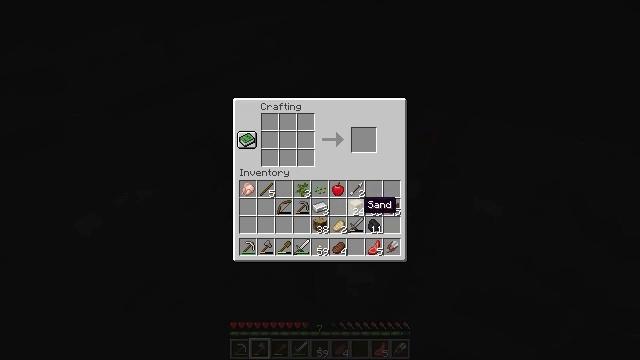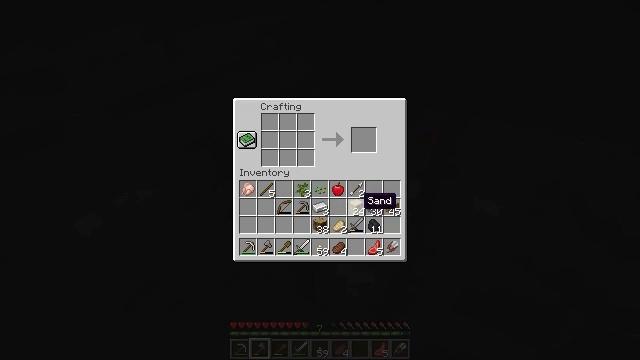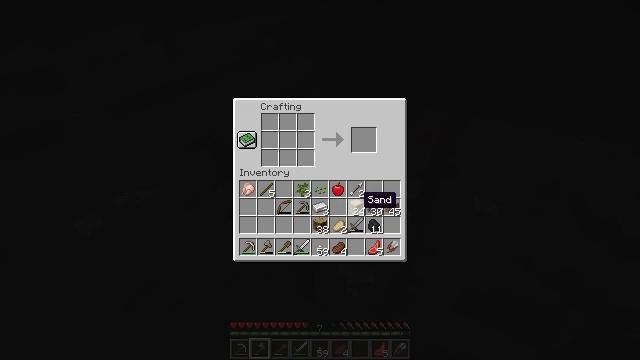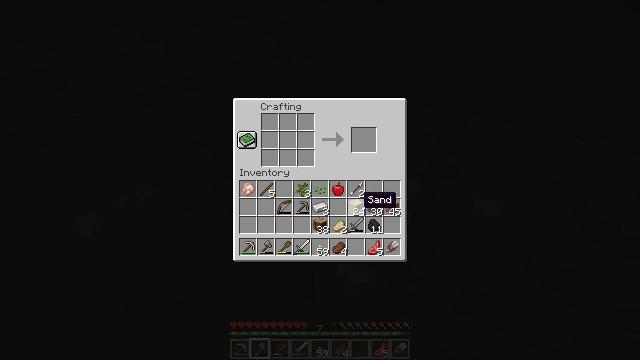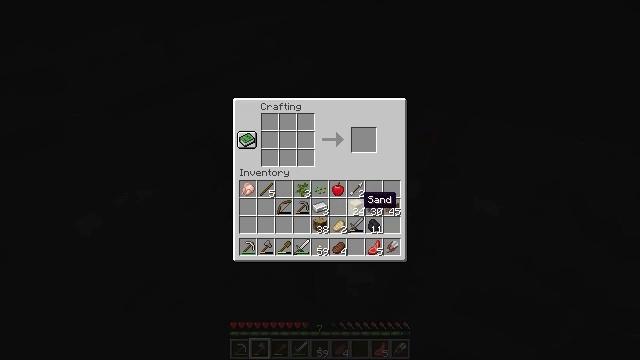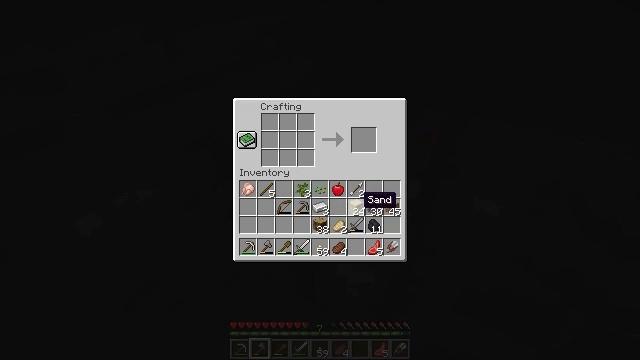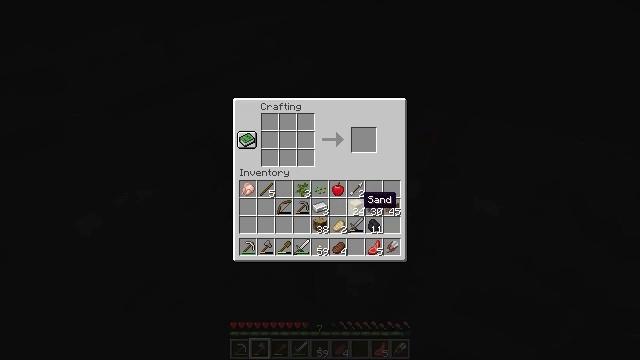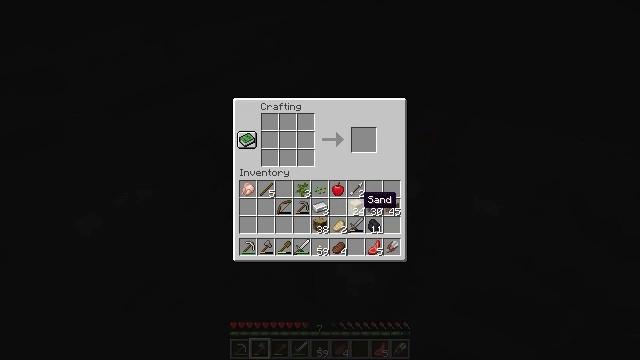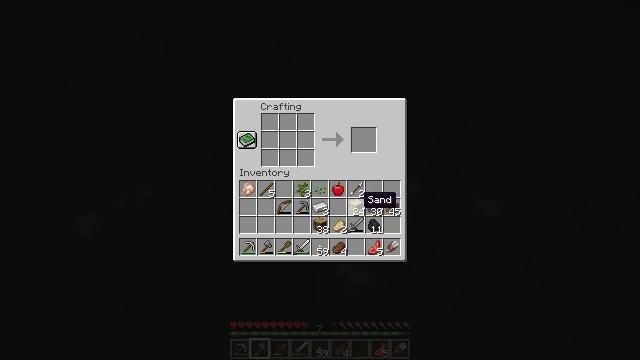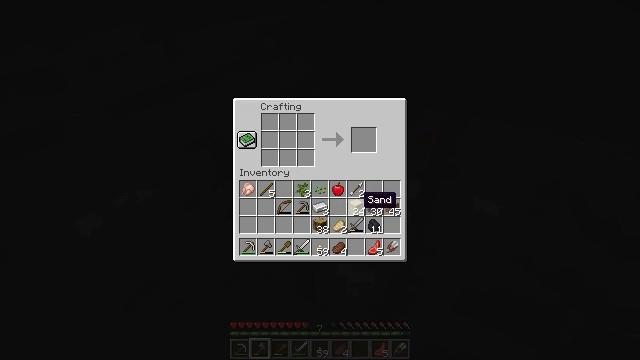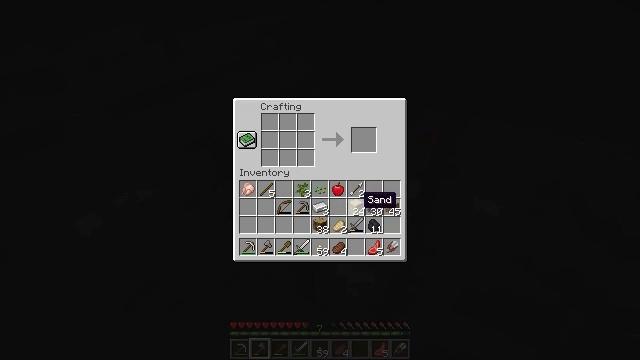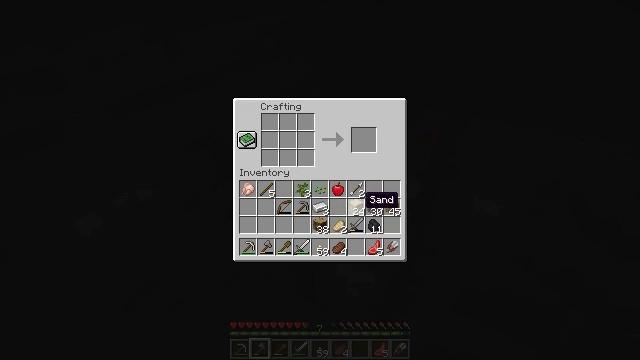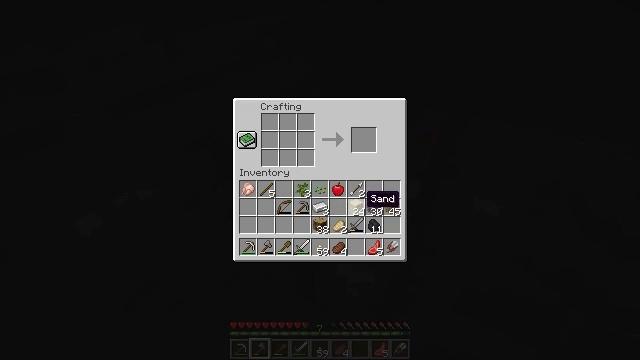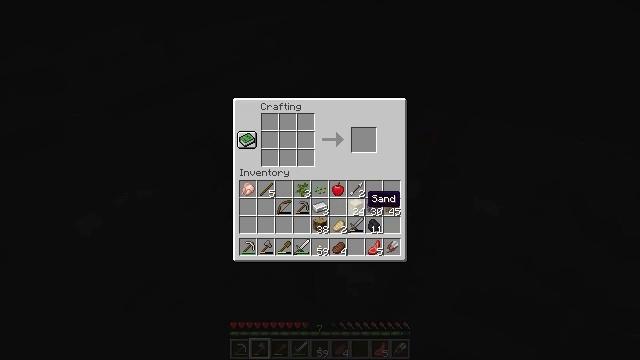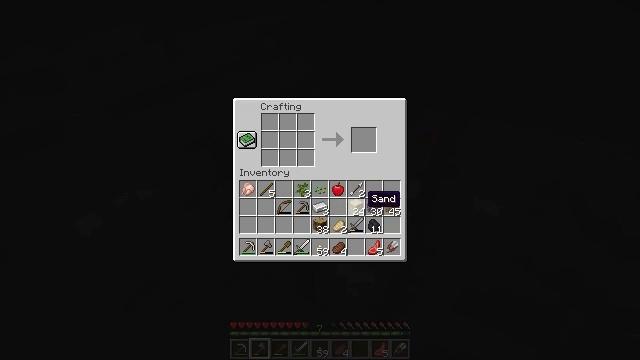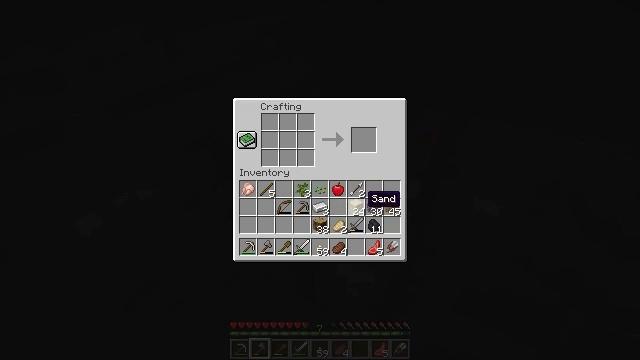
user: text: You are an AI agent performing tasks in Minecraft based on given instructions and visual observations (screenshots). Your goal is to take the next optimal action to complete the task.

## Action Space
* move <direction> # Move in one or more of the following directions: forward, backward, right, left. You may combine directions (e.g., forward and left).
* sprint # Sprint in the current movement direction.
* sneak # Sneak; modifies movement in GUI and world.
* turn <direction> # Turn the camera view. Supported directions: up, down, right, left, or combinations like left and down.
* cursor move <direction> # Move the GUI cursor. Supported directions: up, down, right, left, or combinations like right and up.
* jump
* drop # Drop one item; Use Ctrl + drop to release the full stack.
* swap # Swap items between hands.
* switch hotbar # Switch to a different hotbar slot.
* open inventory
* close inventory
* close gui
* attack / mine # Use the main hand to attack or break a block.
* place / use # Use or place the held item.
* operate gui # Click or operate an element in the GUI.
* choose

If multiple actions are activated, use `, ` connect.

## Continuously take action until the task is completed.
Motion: motion action
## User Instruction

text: Arrange sand in the crafting grid to create sandstone.
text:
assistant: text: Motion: no_op
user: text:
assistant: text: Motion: no_op
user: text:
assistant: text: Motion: no_op
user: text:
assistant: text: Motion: no_op
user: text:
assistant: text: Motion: no_op
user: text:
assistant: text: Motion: no_op
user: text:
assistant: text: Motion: no_op
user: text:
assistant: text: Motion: no_op
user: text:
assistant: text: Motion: no_op
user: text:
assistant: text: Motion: no_op
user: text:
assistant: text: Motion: no_op
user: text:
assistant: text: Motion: no_op
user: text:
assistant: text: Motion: no_op
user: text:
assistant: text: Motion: no_op
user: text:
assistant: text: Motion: no_op
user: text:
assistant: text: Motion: no_op
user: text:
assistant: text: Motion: no_op
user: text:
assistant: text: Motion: no_op
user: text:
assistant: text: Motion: no_op
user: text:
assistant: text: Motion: no_op
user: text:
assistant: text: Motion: no_op
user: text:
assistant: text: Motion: no_op
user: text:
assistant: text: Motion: no_op
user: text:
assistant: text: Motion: no_op
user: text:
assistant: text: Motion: no_op
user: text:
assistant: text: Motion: no_op
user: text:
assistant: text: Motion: operate gui
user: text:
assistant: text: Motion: operate gui
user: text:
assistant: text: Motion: operate gui
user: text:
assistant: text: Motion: cursor move left and up